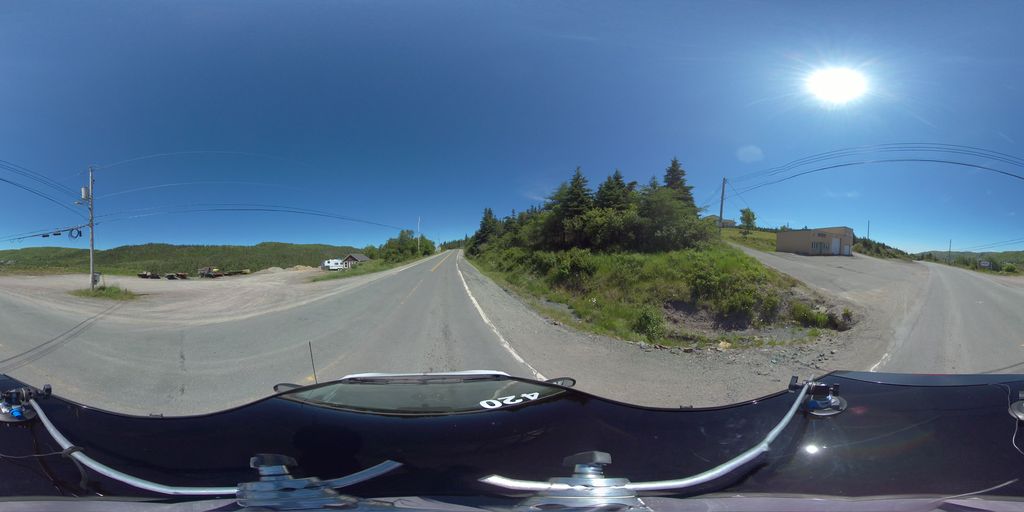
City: st_johns